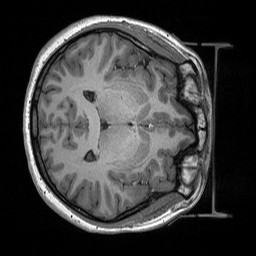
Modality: T1w
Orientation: axial
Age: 27
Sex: female
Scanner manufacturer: siemens
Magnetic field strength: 3 T
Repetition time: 2.53 s
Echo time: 0.00219 s